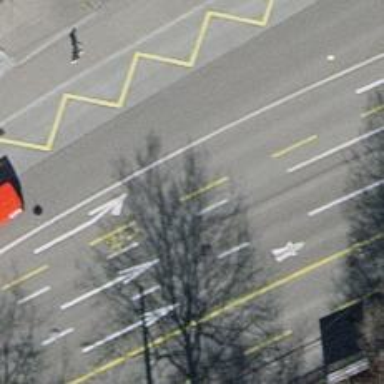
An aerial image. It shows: Asphalt road classified as primary highway. The road has trolley wire for trolley buses.